Aerial crown-view tile of a tropical tree (Barro Colorado Island, Panama), acquired 20240716:
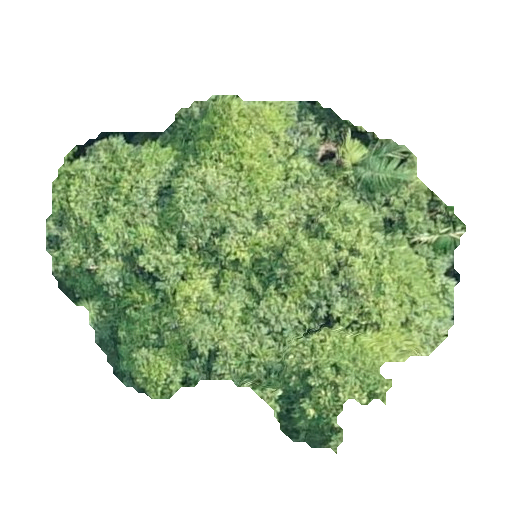
Species: Guazuma ulmifolia
GBIF accepted scientific name: Guazuma ulmifolia
Crown area: 157.92 m²